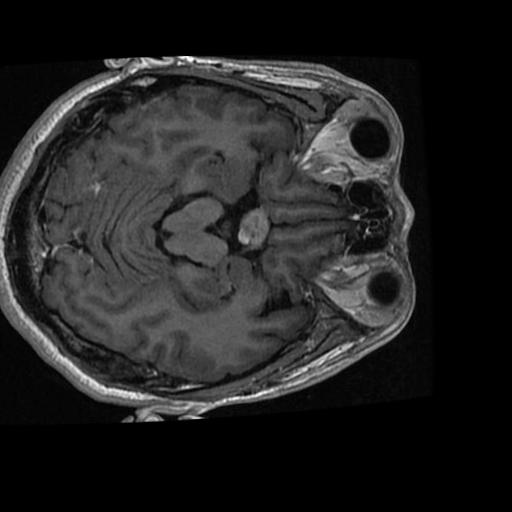
Label: brain_tumor